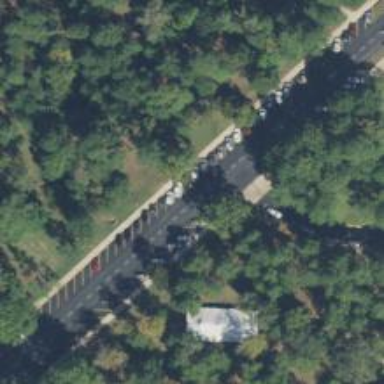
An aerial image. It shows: Parking area with asphalt surface.